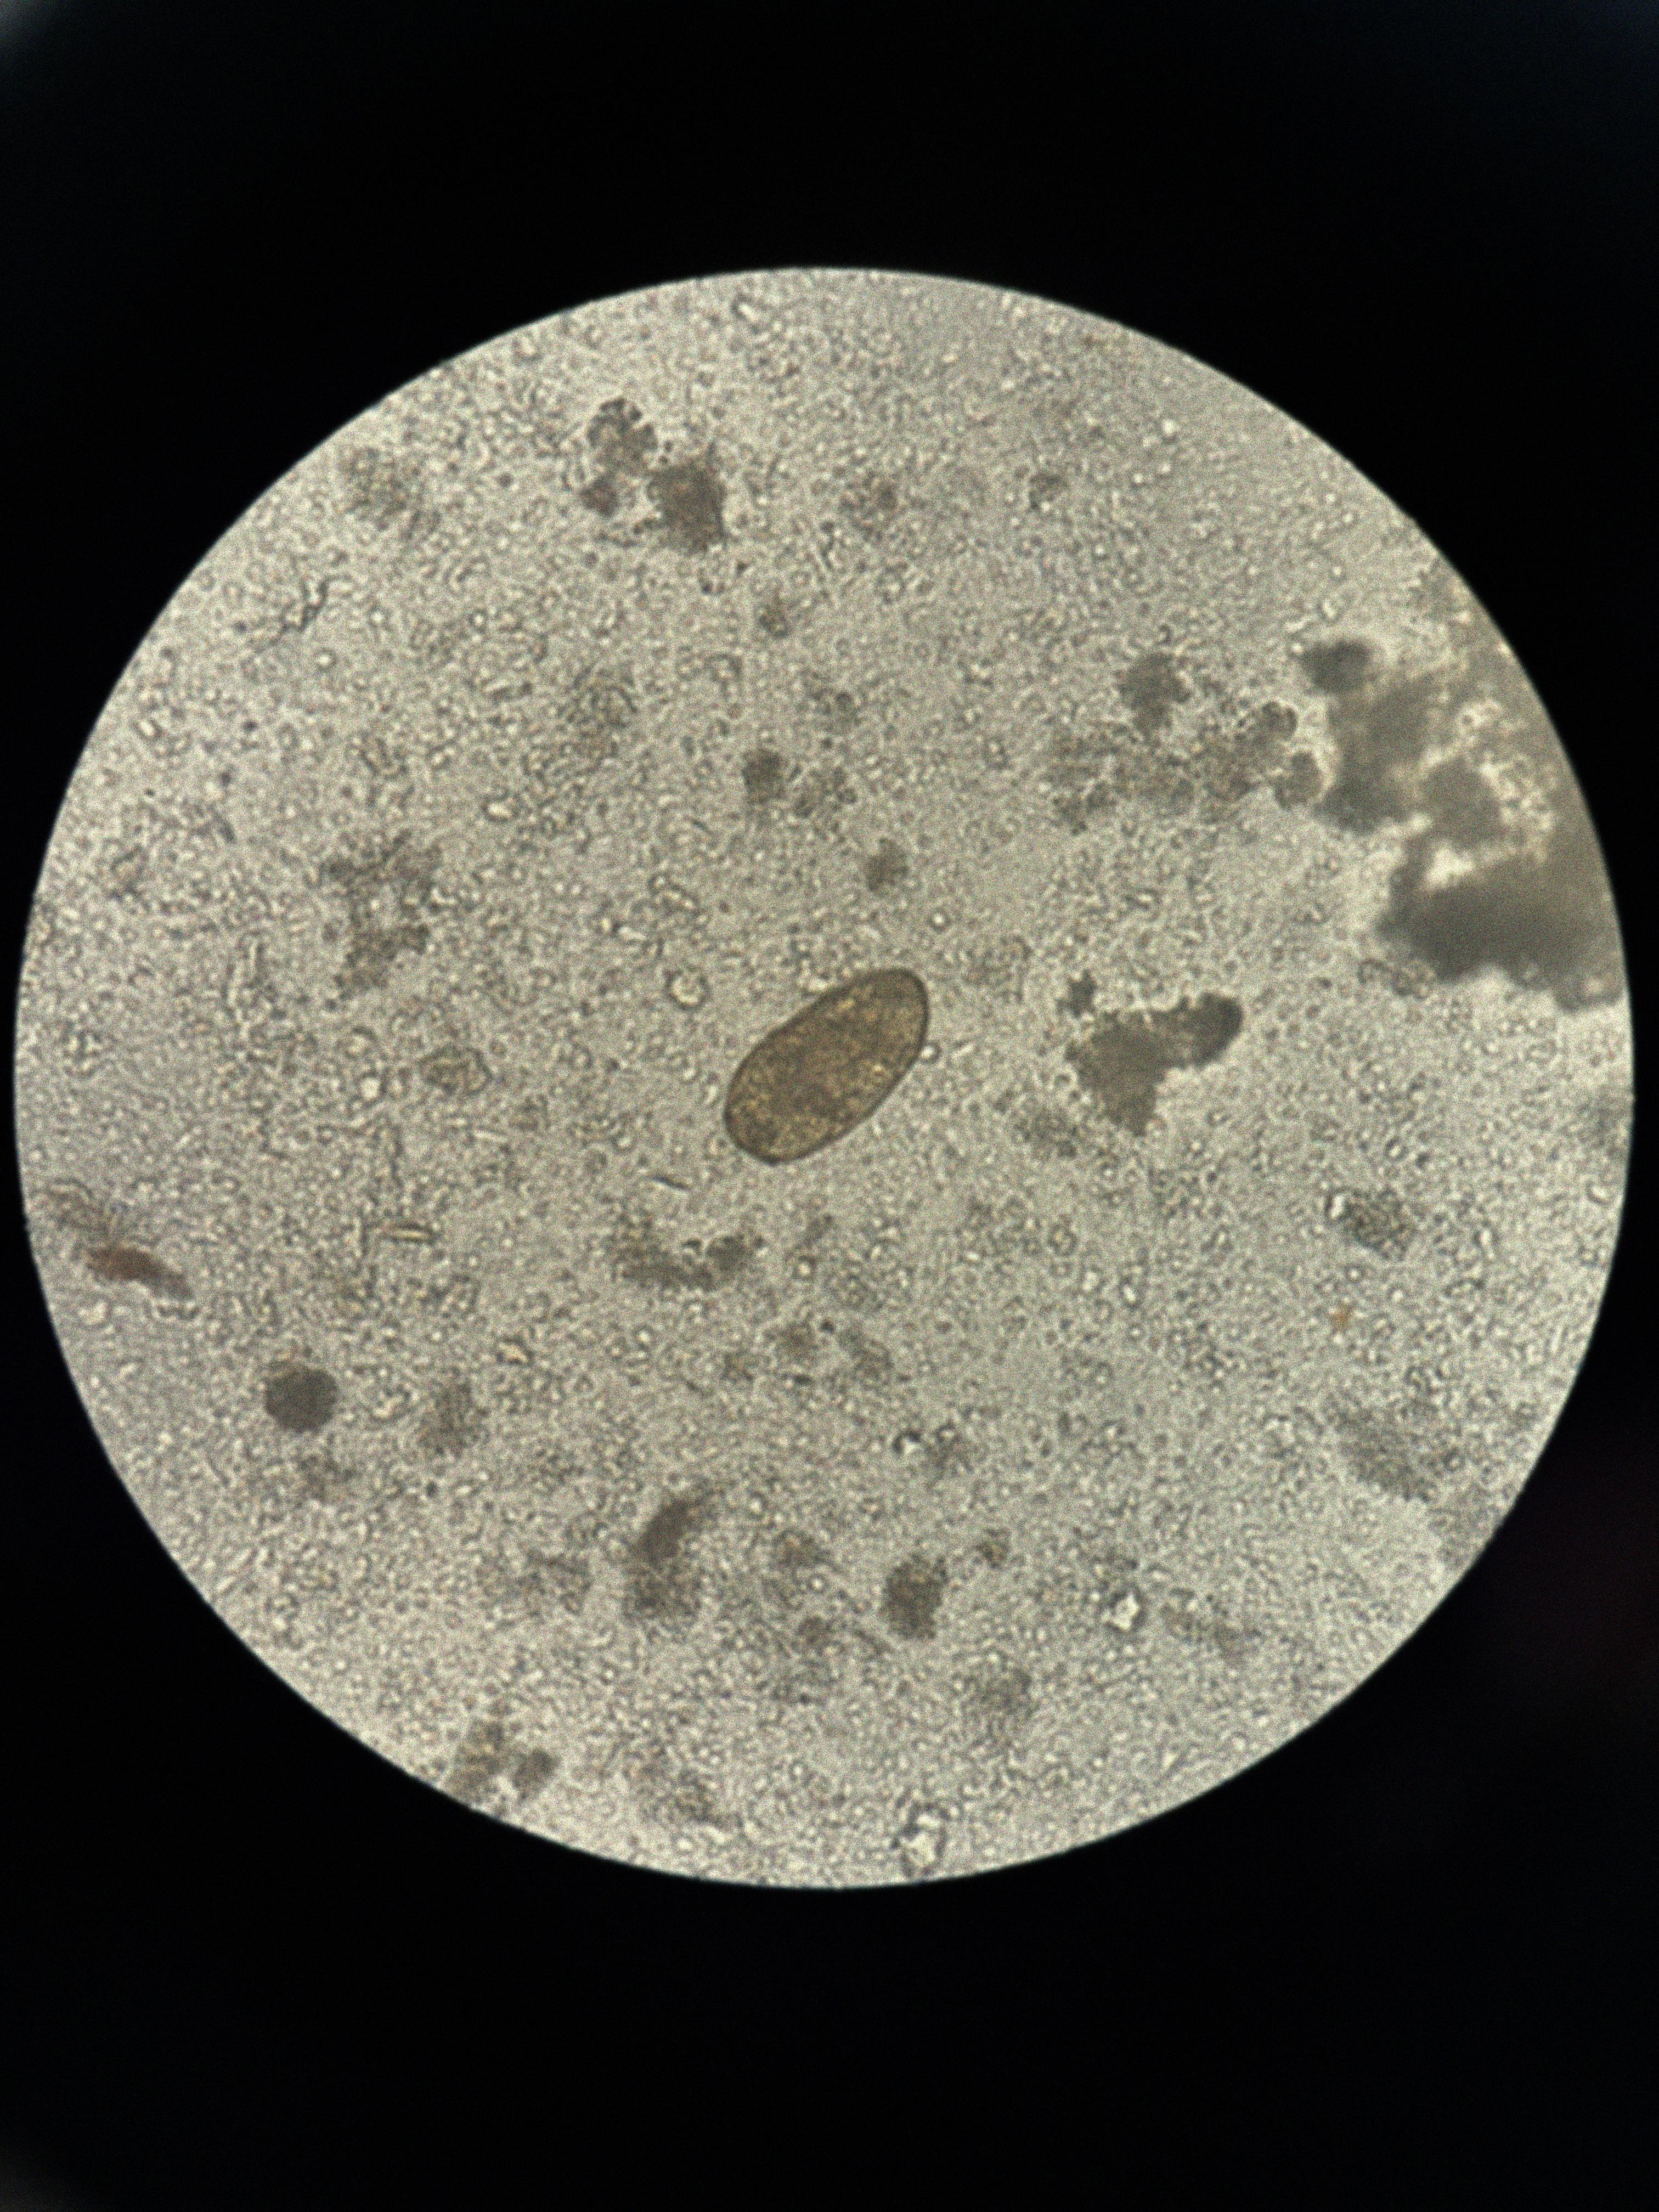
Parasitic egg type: Paragonimus spp